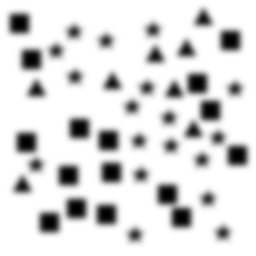
Squares: 16
Triangles: 8
Stars: 18
Total shapes: 42